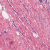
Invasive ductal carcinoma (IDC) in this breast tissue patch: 0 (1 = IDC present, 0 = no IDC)